Interaction volume radius: 5 \u00c5
Interaction volume height: 30 \u00c5
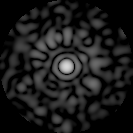
Disorder parameter: 0.807